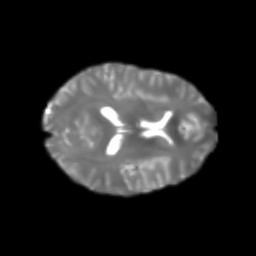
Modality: T2w
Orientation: axial
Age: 23
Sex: male
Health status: healthy